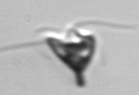
Label: Pyramimonas_longicauda